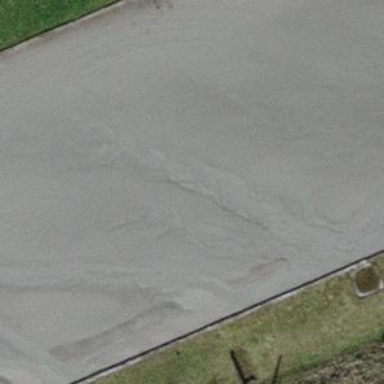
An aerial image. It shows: Equestrian pitch for leisure land activities.